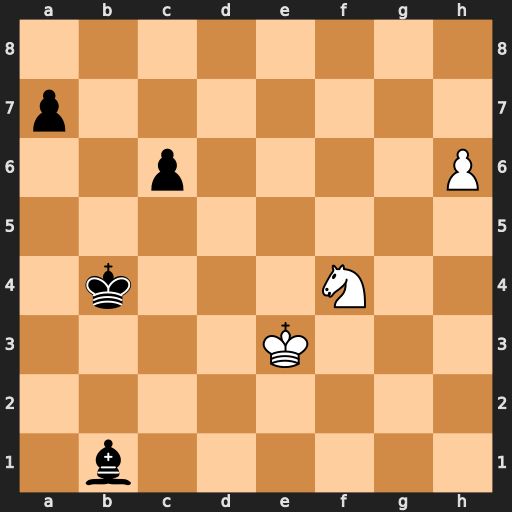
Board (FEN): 8/p7/2p4P/8/1k3N2/4K3/8/1b6
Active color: w
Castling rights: -
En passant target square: -
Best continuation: Nd3+ Kc4 h7 Bxd3 h8=Q